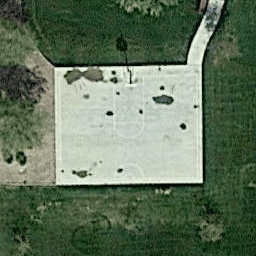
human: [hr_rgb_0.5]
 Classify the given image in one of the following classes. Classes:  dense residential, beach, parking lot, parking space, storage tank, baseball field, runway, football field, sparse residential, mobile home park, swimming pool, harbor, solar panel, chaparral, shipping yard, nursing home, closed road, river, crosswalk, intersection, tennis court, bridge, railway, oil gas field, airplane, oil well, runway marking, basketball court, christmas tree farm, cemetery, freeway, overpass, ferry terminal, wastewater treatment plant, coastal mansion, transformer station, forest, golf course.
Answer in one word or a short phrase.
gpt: basketball court